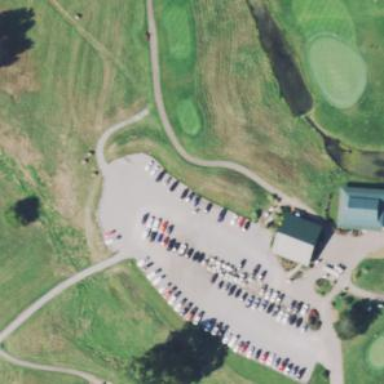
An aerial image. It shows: Path for both roads and golfers.